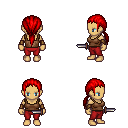
a pixel art fantasy rpg character, female body template, human, tanned skin, brown pirate shirt, red pants, red ponytail hairstyle, leather bracers, dagger, four views (front, back, left, right), 2x2 character sprite sheet, small pixel art, hard edges, no anti-aliasing